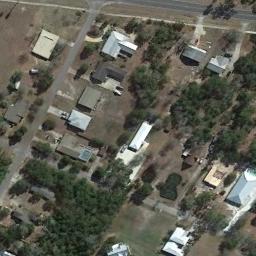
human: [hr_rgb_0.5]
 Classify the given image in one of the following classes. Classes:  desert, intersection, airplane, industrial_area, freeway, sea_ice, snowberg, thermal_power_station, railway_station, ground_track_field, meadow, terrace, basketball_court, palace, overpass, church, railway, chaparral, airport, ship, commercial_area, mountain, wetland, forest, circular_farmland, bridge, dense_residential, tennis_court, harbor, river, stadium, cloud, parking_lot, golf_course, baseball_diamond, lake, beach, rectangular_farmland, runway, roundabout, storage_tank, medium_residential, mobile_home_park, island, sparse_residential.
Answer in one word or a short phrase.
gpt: medium_residential